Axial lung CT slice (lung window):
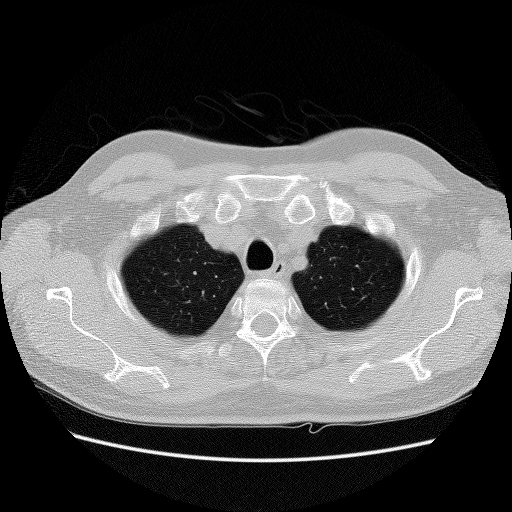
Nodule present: no